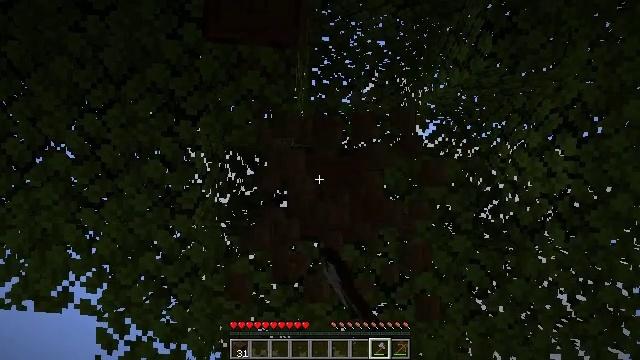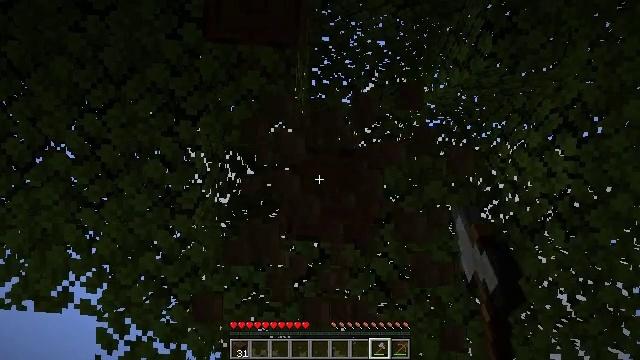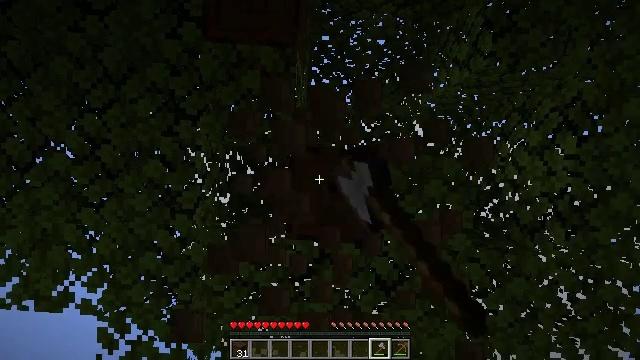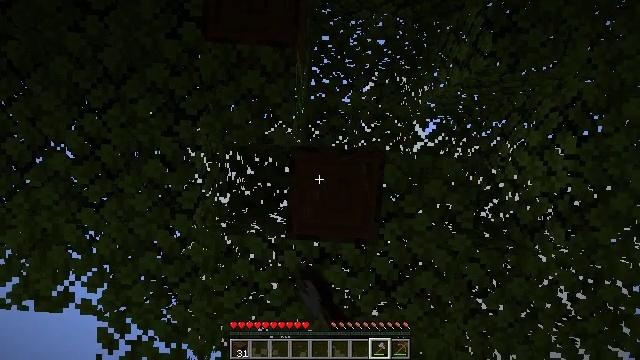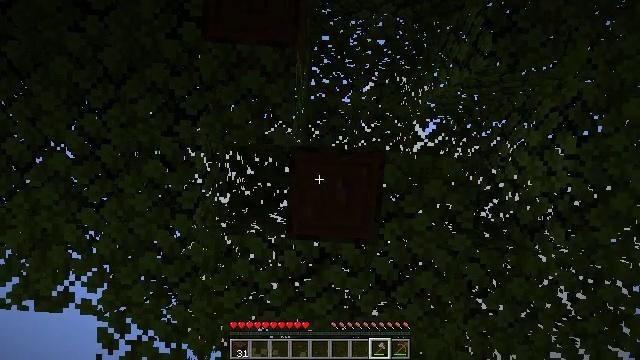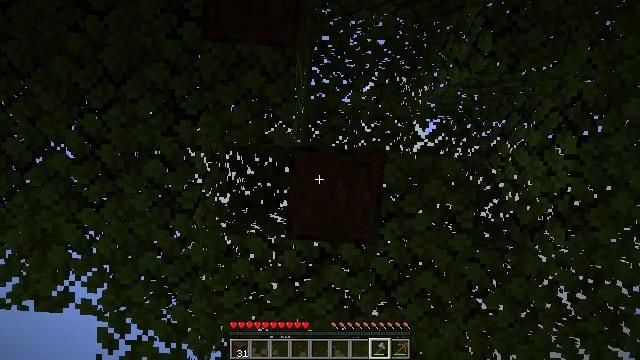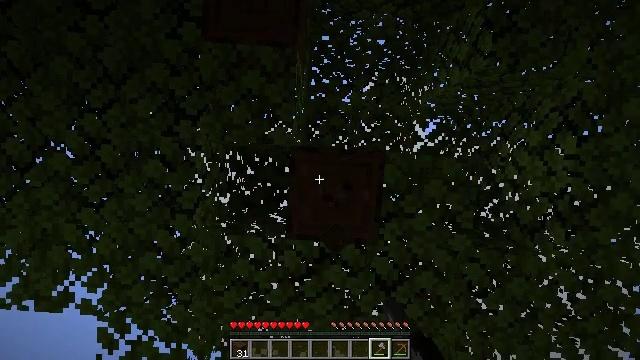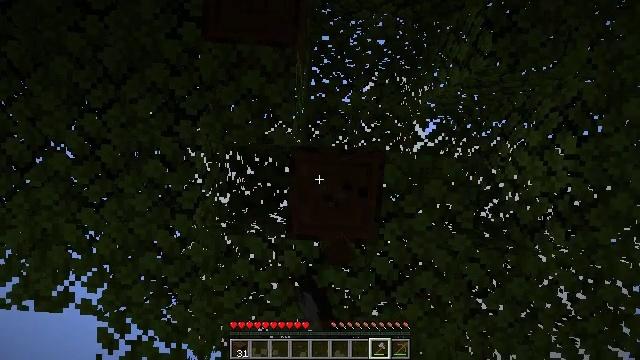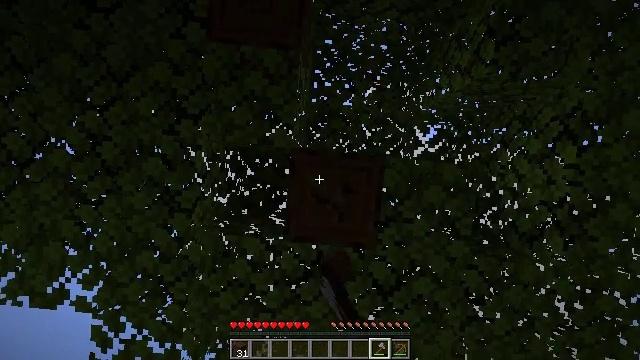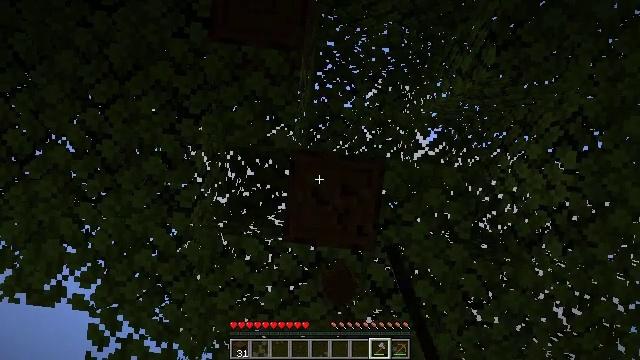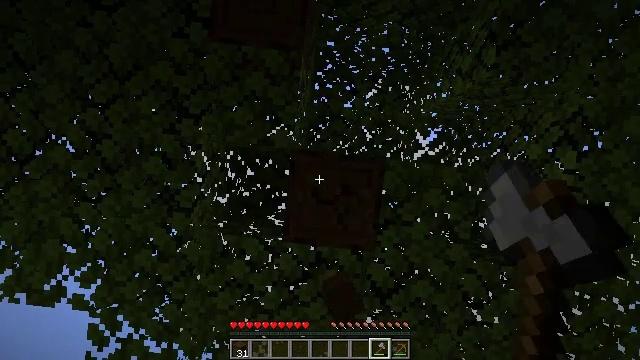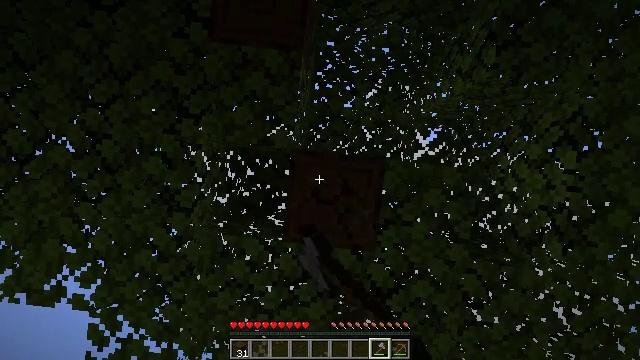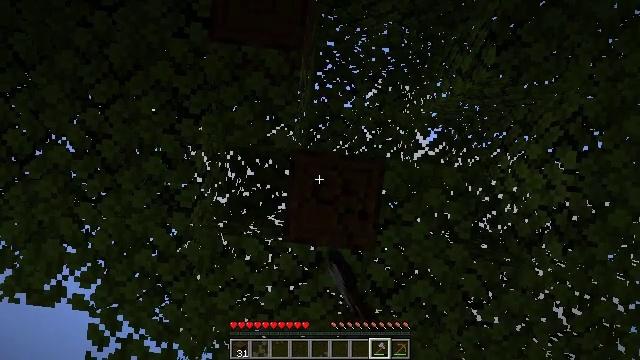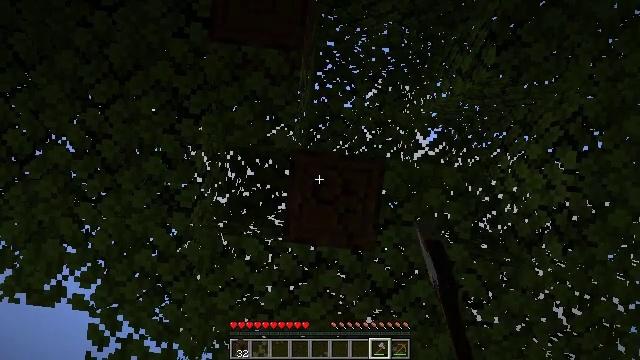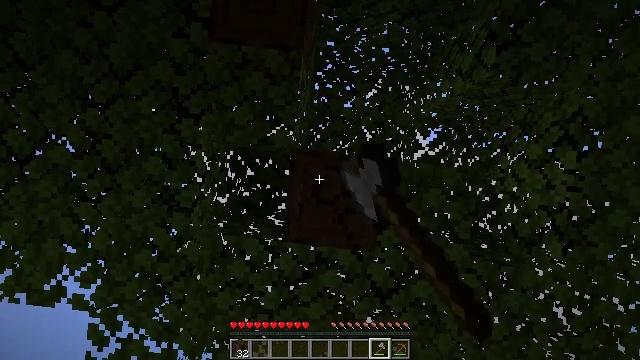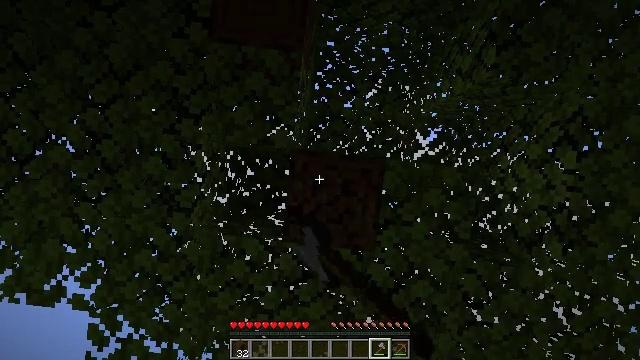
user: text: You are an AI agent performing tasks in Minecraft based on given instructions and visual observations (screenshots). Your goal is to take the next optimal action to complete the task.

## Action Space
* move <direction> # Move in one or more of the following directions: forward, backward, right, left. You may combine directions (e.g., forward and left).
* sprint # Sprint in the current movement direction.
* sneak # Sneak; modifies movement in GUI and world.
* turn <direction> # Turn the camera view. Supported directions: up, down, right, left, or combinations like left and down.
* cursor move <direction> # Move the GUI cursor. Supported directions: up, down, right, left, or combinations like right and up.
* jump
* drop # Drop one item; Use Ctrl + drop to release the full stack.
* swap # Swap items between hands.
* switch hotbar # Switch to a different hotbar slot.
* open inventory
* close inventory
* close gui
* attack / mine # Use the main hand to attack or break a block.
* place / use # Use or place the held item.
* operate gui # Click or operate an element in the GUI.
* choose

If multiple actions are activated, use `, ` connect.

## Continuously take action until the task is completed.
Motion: motion action
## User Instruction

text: Mine the dark oak log from a tree.
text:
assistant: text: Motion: sneak, attack / mine
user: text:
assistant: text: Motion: sneak, attack / mine
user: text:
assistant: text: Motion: sneak, attack / mine
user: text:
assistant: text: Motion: sneak, attack / mine
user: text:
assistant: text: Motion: sneak, attack / mine
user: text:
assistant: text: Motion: sneak, attack / mine
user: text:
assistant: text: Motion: sneak, attack / mine
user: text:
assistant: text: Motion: sneak, turn right, attack / mine
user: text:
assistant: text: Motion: sneak, attack / mine
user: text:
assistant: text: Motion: sneak, attack / mine
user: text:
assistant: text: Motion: sneak, attack / mine
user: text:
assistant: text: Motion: sneak, attack / mine
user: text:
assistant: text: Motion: sneak, attack / mine
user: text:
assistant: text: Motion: sneak, attack / mine
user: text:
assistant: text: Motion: sneak, attack / mine
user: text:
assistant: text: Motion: sneak, attack / mine
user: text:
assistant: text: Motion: sneak, attack / mine
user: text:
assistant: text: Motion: sneak, attack / mine
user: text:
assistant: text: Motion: sneak, attack / mine
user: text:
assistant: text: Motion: sneak, attack / mine
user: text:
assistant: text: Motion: sneak, attack / mine
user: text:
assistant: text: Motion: move right, sneak, attack / mine
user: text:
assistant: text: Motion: move right, sneak, attack / mine
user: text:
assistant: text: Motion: sneak, turn left, attack / mine
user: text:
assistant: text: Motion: sneak, turn left, attack / mine
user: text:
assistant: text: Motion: sneak, turn left and down, attack / mine
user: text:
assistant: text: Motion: sneak, turn left and down, attack / mine
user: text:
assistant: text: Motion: sneak, turn left, attack / mine
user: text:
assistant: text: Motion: move left, sneak, turn left and down
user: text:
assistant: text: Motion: move left, sneak, turn left and down